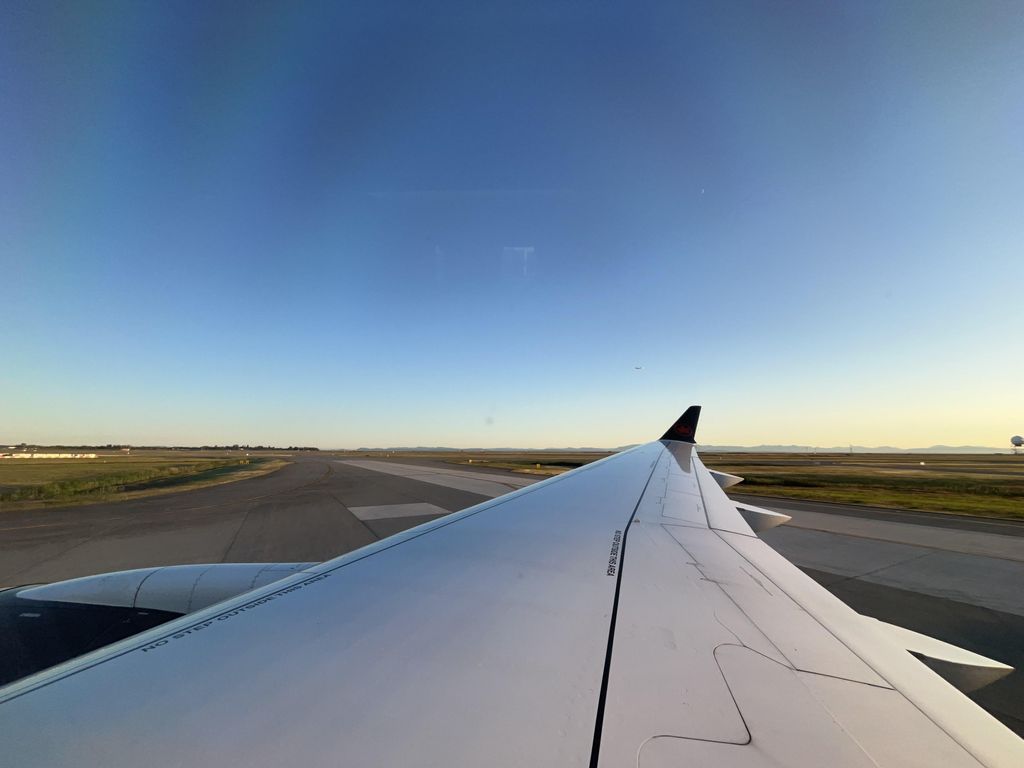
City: vancouver